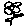
Label: flower